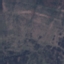
Land use / land cover: HerbaceousVegetation